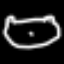
Label: frog